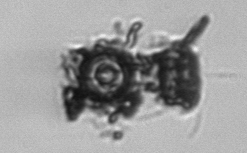
Label: Thalassiosira_TAG_external_detritus